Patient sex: F
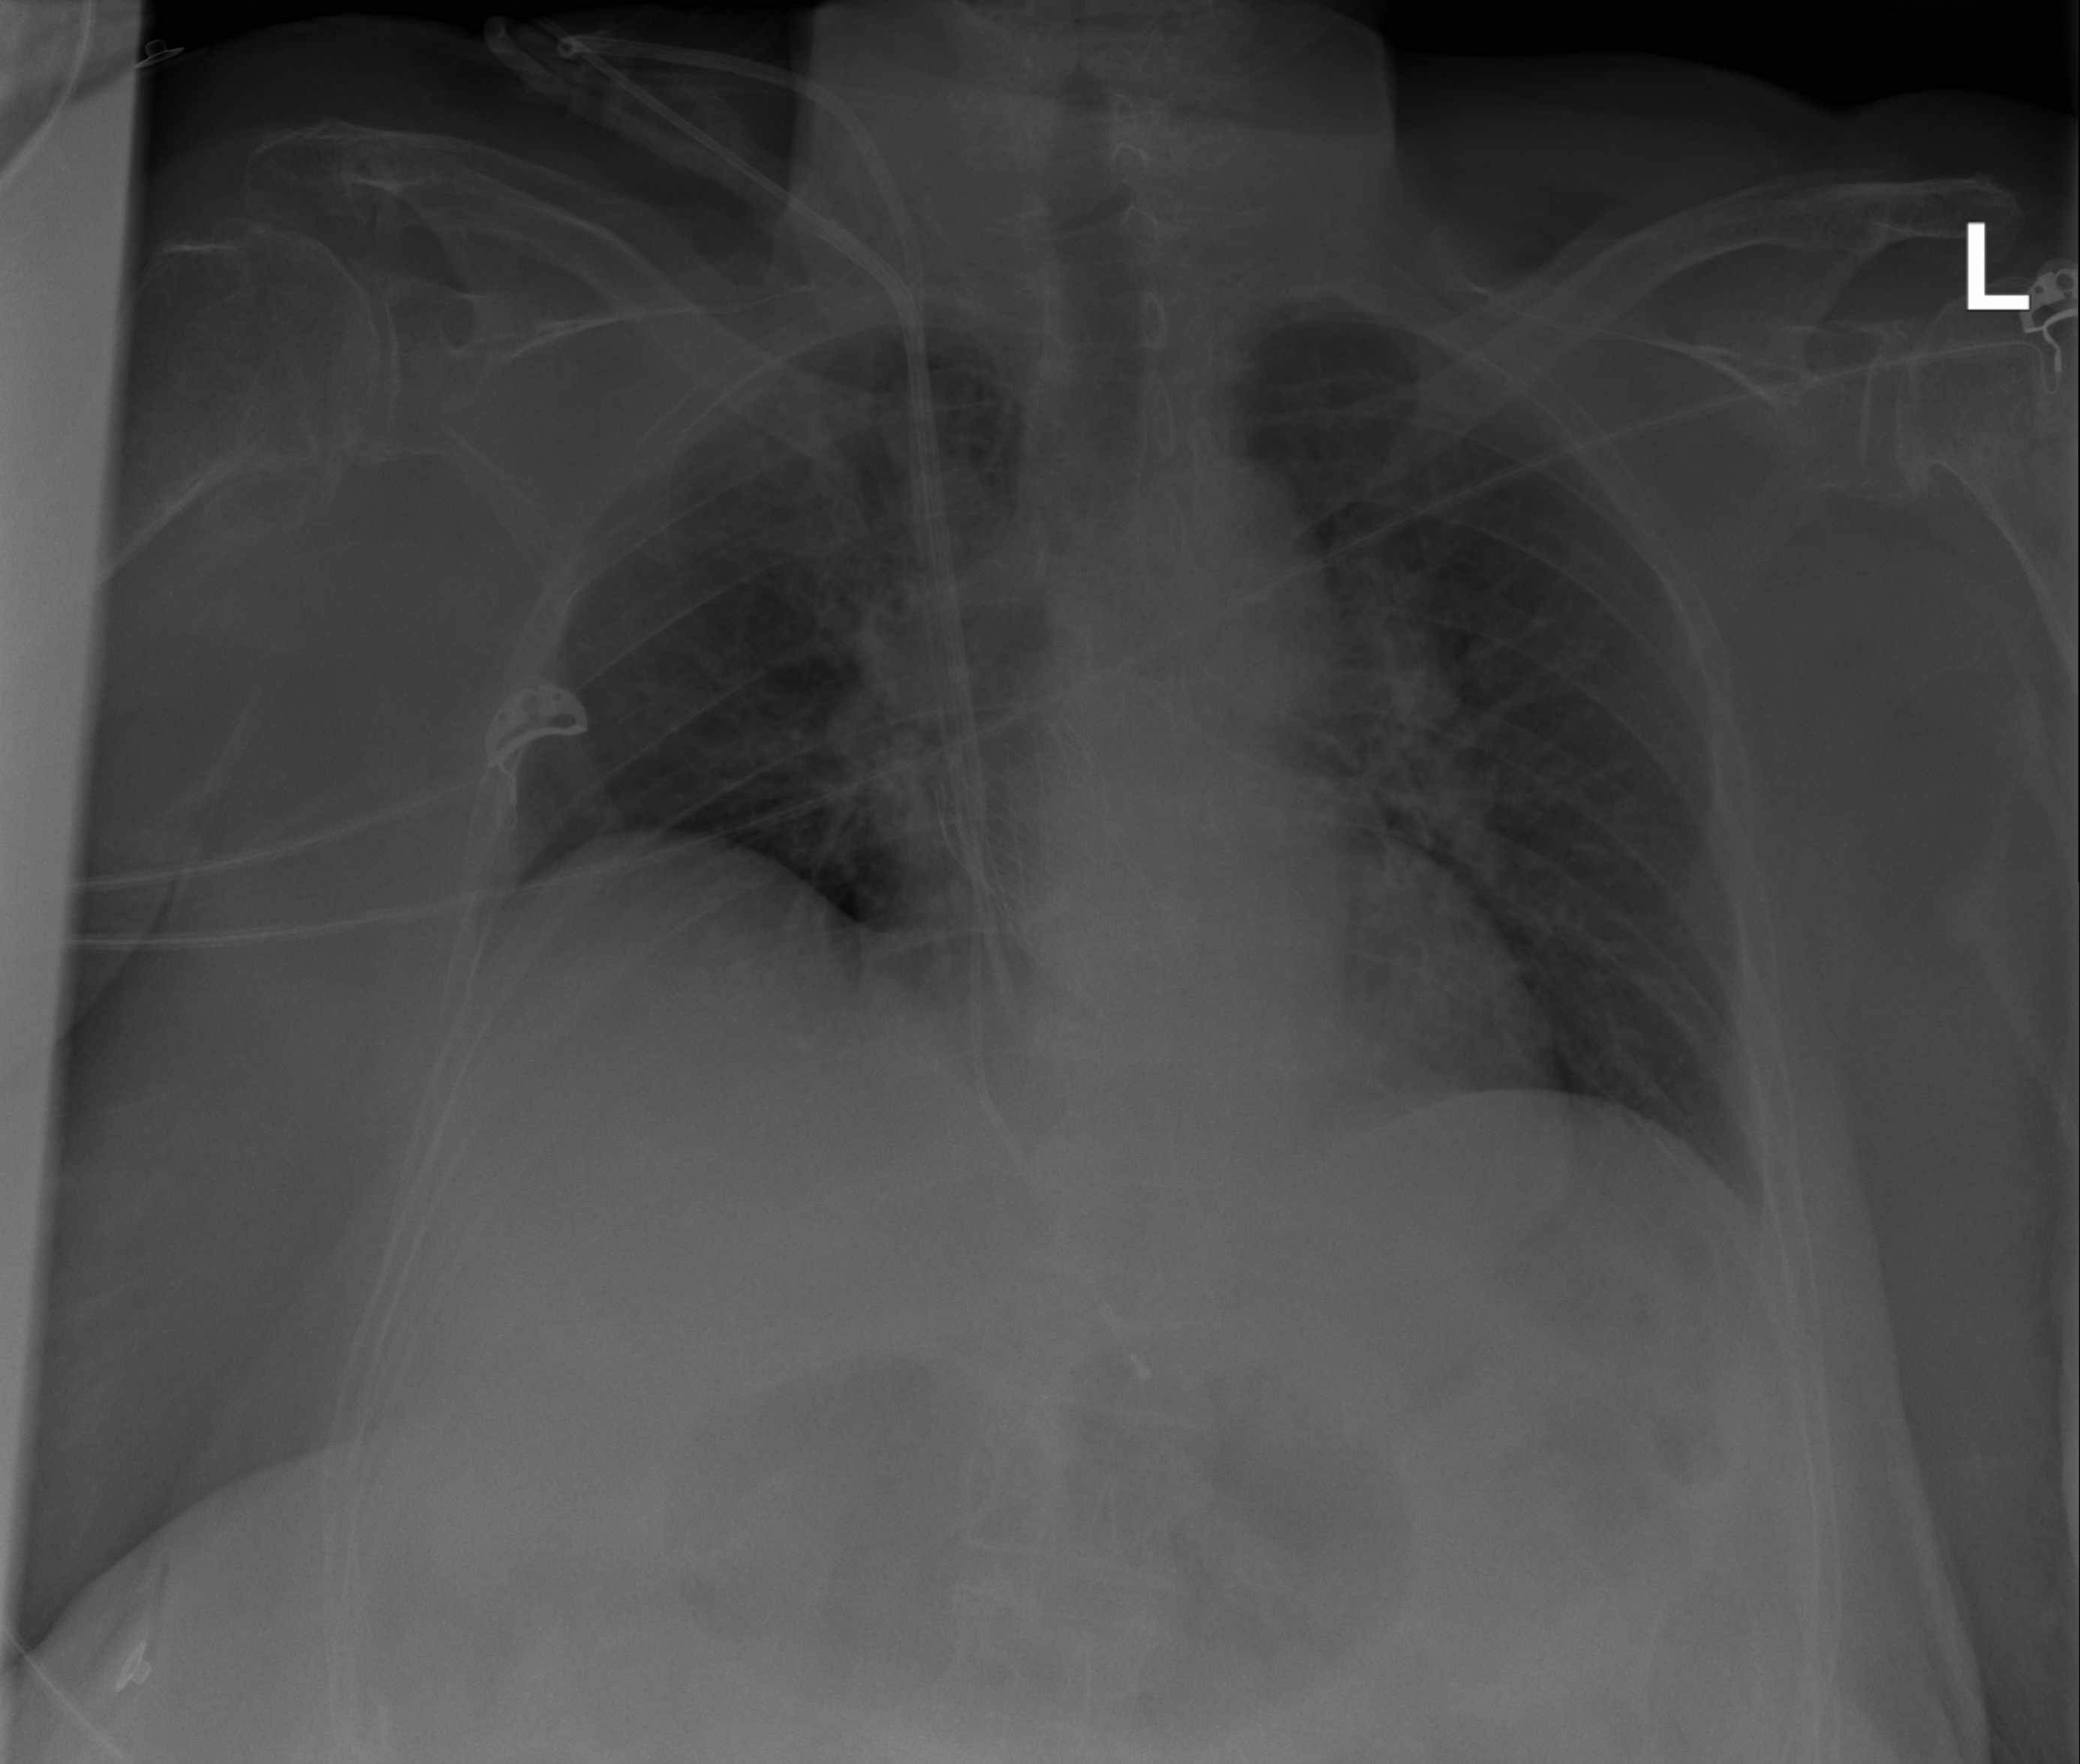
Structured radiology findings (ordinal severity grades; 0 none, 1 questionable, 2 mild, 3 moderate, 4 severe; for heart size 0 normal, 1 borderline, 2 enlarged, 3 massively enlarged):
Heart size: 1
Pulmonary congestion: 2
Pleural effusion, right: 0
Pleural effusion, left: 0
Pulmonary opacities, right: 2
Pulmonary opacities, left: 2
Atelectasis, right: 2
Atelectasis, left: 2